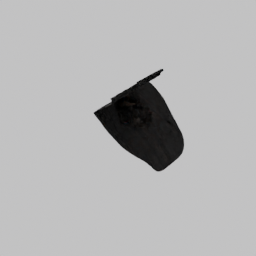
Label: architecture